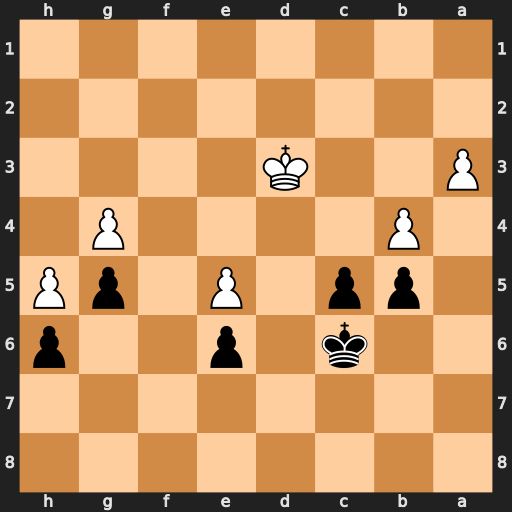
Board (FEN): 8/8/2k1p2p/1pp1P1pP/1P4P1/P2K4/8/8
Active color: b
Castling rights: -
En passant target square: -
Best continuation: cxb4 axb4 Kd5